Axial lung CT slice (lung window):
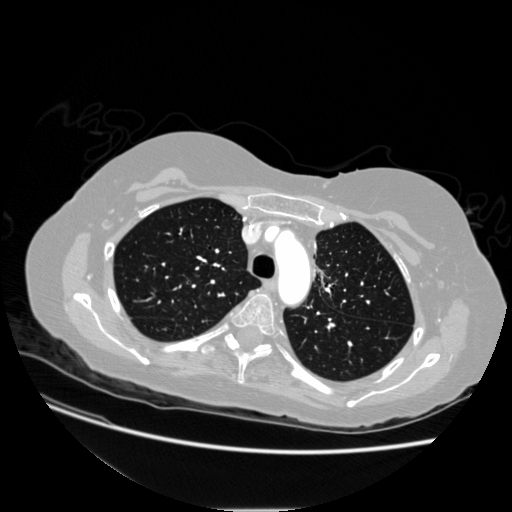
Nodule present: no